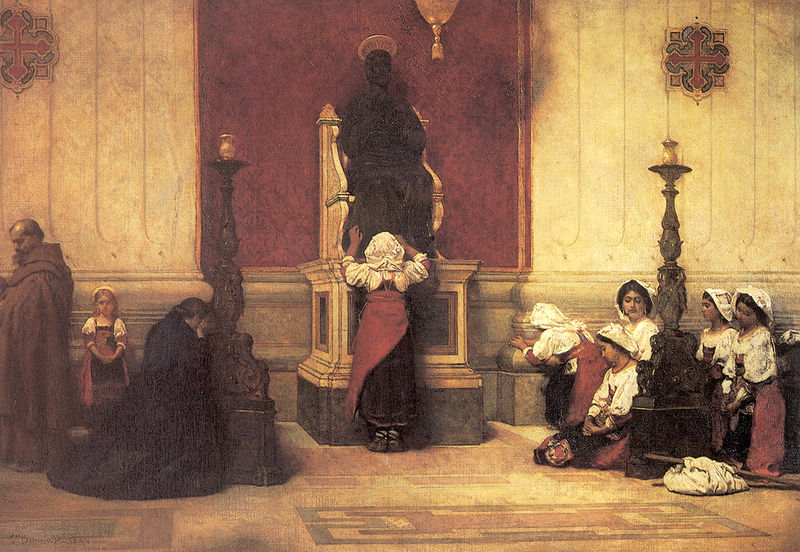
Titel: Pilger an der Statue des heiligen Petrus
Künstler: Léon Bonnat
Standort: Bayonne
Institution: Musée Bonnat
Schlagwörter: dunkel, gemälde, gott, gruppe, mann, umhang, weiß, frauen, gelb, menschen, mädchen, sitzen, braun, frau, hell, kleider, licht, marmor, männer, schwarz, rot, tuch, haube, ornament, teppich, bart, wand, sockel, stehen, trauer, hände, innenraum, kirche, boden, figur, geistlicher, gold, kelch, kutte, sessel, innen, kind, kontrast, locken, kinder, stock, skulptur, statue, schürze, spanien, italien, schuhe, stab, bäuerin, bündel, schürzen, saal, zehenspitzen, chair, church, fringe, king, papst, people, priest, red, religious, thron, throne, white, women, black, funeral, girls, painting, robe, sitting, tapete, wall, witwe, woman, yellow, wandteppich, kopftuch, wandmalerei, kerze, maid, kerzen, leuchter, brown, floor, quaste, bronze, fussboden, kloster, kreuz, religion, denkmal, weinen, knien, hauben, mosaik, beten, gebet, altar, rom, intarsien, tracht, wandschmuck, kerzenständer, kerzenhalter, kerzenleuchter, heiligenschein, kreuze, schwarzer, nimbus, sad, jesus, angel, angels, knieend, andacht, betende, knieen, messe, priester, girl, mönch, ehrfurcht, geistliche, heiliger, mönche, child, spanish, tempel, bommel, verehrung, gilt, anbetung, betend, hats, french, petrus, saint, islam, sakral, cross, stecken, sculpture, kandelaber, bitten, gläubige, children, symbole, standbild, grabmal, kapuze, fromm, franziskaner, fraune, mägde, cloak, abetungswürdig, anbetungswürdig, fusskuss, gobbelin, habglatze, kien, ortodochskirche, petersdom, san pietro, sankt peter, tonsur, verocchio, wandvertäfelung, weihekreuz, cathedral, pews, prayer, walls, schwrz, contemplation, shoes, monk, pilger, god, candle, crucifix, mourning, bauernmädchen, kreiz, candles, christian, maria, christianity, kneeling, supplication, trauernd, lord, pray, mänch, faith, mosaic, praying, guilt, idol, halo, tile, catholic, crosses, mourn, tonsure, kneel, crying, candel, symbolic, reverence, caps, m, nun, alb, cassock, fekirche, stuhl#, worship, embroidered, good, cry, soul, widow, hale, cild, black madonna, boste, nvn, wkinder